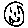
Label: smiley face